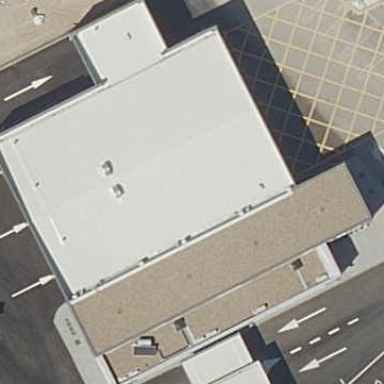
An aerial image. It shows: Building designated for vehicle inspection.